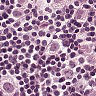
Metastatic tissue present: yes